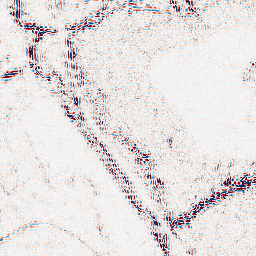
Category: wavelet
Decomposition family: wavelet_dwt
Decomposition parameters: wavelet: db4
level: 2
Upsampling method: bspline
Upsampling parameters: scale: 8
Upsampling scale: 8